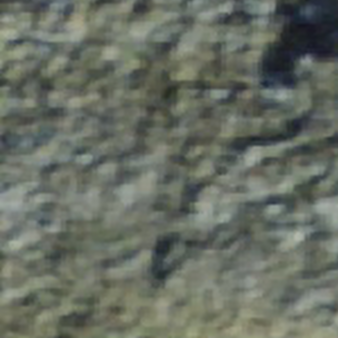
Label: other